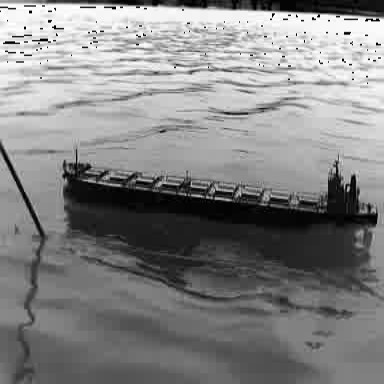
There is a liner in the infrared image.